Question: I have a simple TFS Gated Check-In workflow, that actually does not build anything - it is all about initializing the workspace and checking in the shelveset.
To avoid pasting the whole of the XAML code, I have created an approximation of the workflow using <URL> and the workflow is:

I have skipped a few auxiliary sequences and the gated check-in is invoked for CheckInShelveset reason, of course.
In the build definition:
1. The agent settings make the TFS always choose the same build agent, say torsvbuild10:
2. The source settings:
Now the workflow seems to work fine - when I check in a file it triggers the build, the check in is accepted and I get the shelveset reconciliation dialog on my machine.
I would like to be able to inspect and manipulate the respective working directory on the Build Agent. And here I run into troubles. Please, observe:
'''
PS C: fs\DFGatedCheckInTest2> $env:UserName
TFSBUILD
PS C: fs\DFGatedCheckInTest2> tf status /recursive /noprompt
There are no pending changes.
PS C: fs\DFGatedCheckInTest2> tf status /recursive /noprompt .
There is no working folder mapping for C: fs\DFGatedCheckInTest2.
PS C: fs\DFGatedCheckInTest2> tf status /recursive /noprompt /workspace:"1733_torsvbuild10;torsvbuild10$"
File name Change User Local path
--------- ------ ---------------------- -----------------------------------------------------------------------------------------------------------
$/DFDev/dkahl/SharpTopBranch/Build/2010/scripts
1.txt edit DAYFORCE\TORSVBUILD10$ C:\TFS\DFGatedCheckInTest2\Build0\scripts.txt
1 change(s)
PS C: fs\DFGatedCheckInTest2> tf status /recursive /noprompt /workspace:"1733_torsvbuild10;torsvbuild10$" .
There is no working folder mapping for C: fs\DFGatedCheckInTest2.
PS C: fs\DFGatedCheckInTest2> tf history /recursive /noprompt /stopafter:1 .
There is no working folder mapping for C: fs\DFGatedCheckInTest2.
PS C: fs\DFGatedCheckInTest2> tf history /recursive /noprompt /stopafter:1 "$/DFDev/dkahl/SharpTopBranch" /format:detailed
---------------------------------------------------------------------------------------------------------------------------------------------------
Changeset: 105815
User: DAYFORCE\mkharitonov
Checked in by: DAYFORCE\TORSVBUILD10$
Date: Saturday, October 25, 2014 10:15:45 PM
Comment:
***NO_CI***
Items:
edit $/DFDev/dkahl/SharpTopBranch/Build/2010/scripts/1.txt
PS C: fs\DFGatedCheckInTest2> tf undo /recursive /noprompt /workspace:"1733_torsvbuild10;torsvbuild10$" .
TF14098: Access Denied: User DAYFORCE fsbuild needs UndoOther permission(s) for $/DFDev/dkahl/SharpTopBranch/Build/2010/scripts/1.txt.
PS C: fs\DFGatedCheckInTest2>
'''
The workspace is created using the Build Agent machine account (torsvbuild10$). Subsequently, the shelveset is checked in using the same account. However, when I login to the build agent I am using a completely different account (TFSBuild). Because of this, I am unable to manipulate the workspace and its source directory. The only way to do so is through the workflow.
My question is - why is the build agent machine account used? I want it to be the dedicated TFS build account that we have - DAYFORCE\TFSBuild, but I do not see how to set it up.
We are using TFS2010.
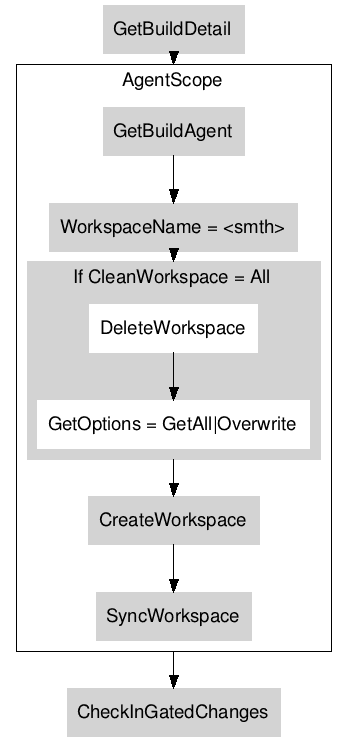
Answer: The build service will use whatever account that I is running under. If you want to use that dedicated build account you need to change the buildservice to run under it. It sounds like you are running the agent service under network service.